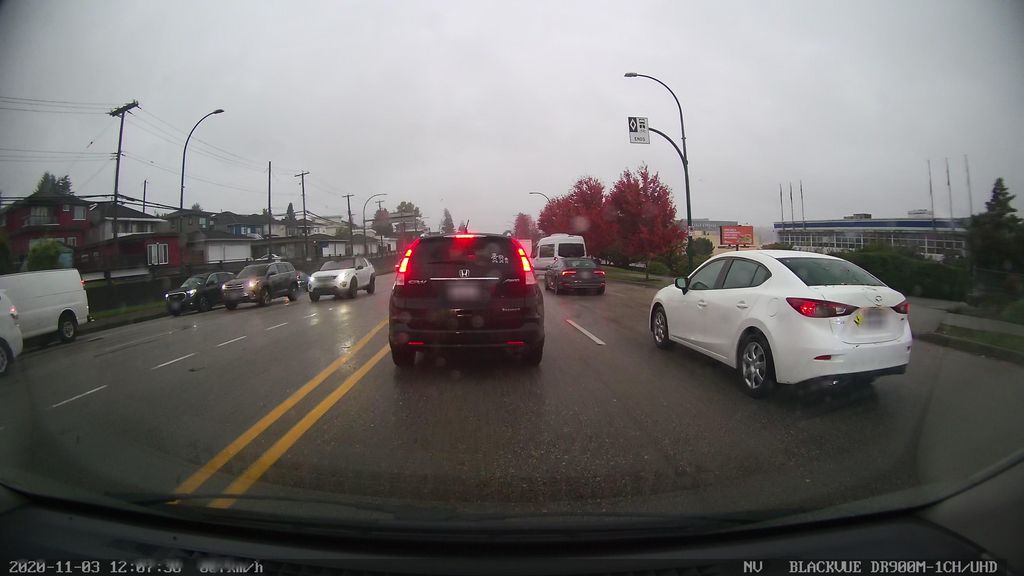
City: vancouver